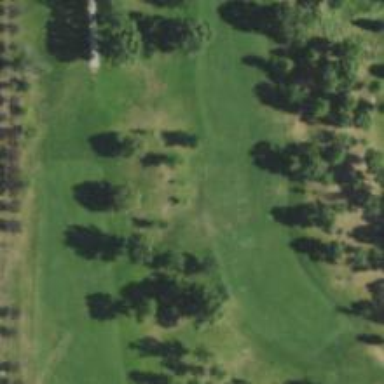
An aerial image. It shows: Golf hole.